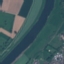
Label: River